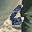
Label: 6